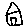
Label: house